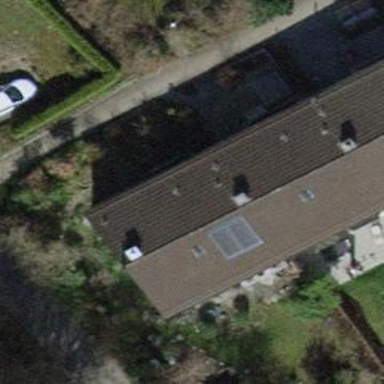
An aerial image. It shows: House with tile roof.